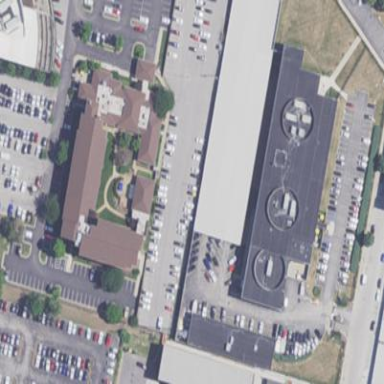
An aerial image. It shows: Office building.